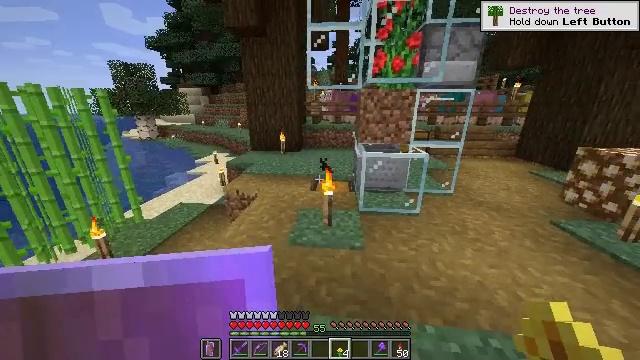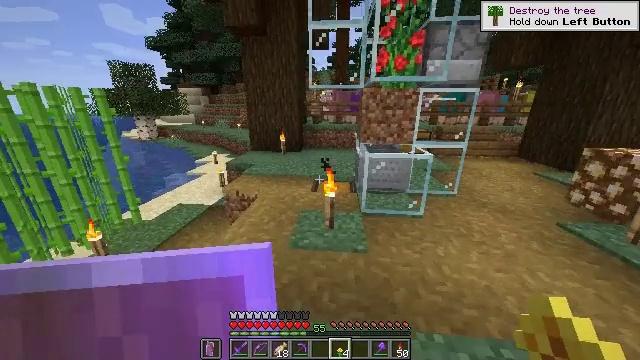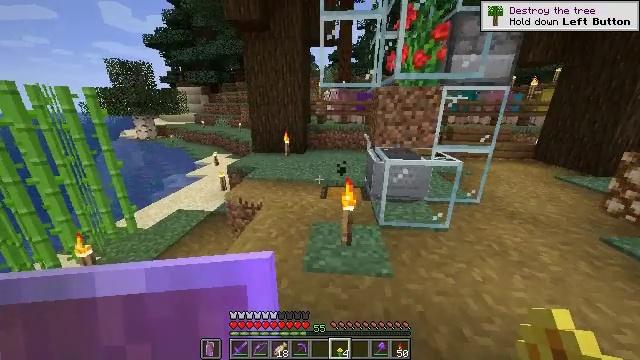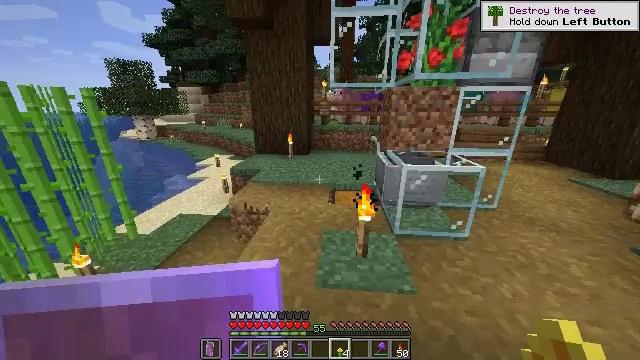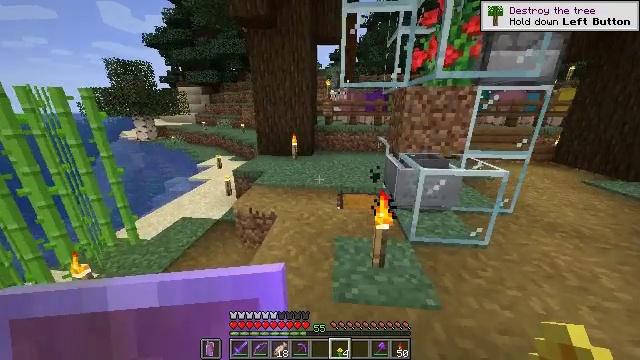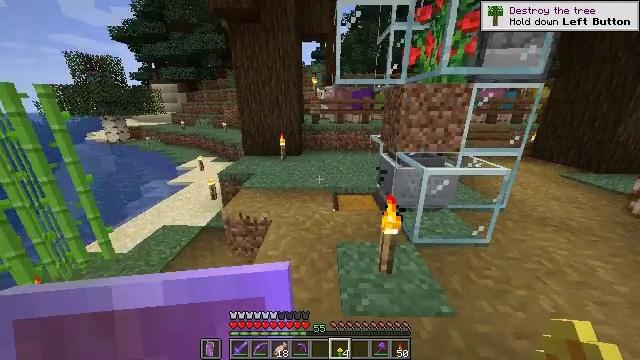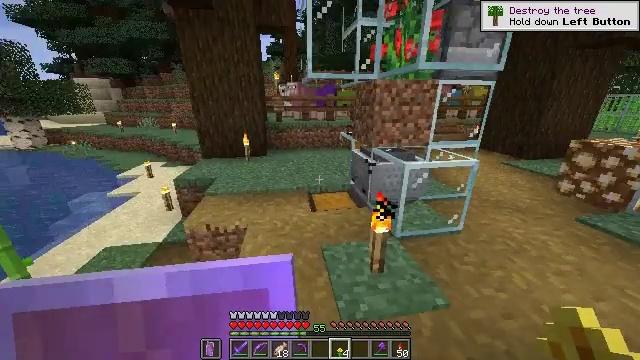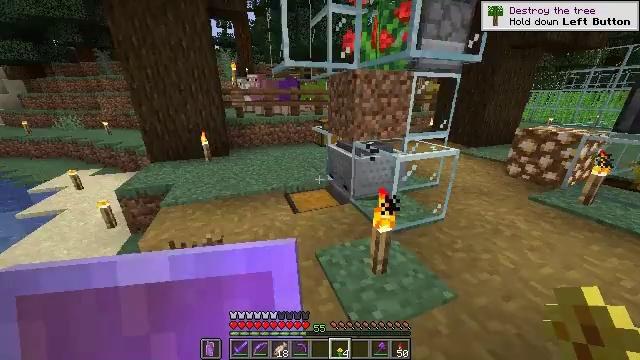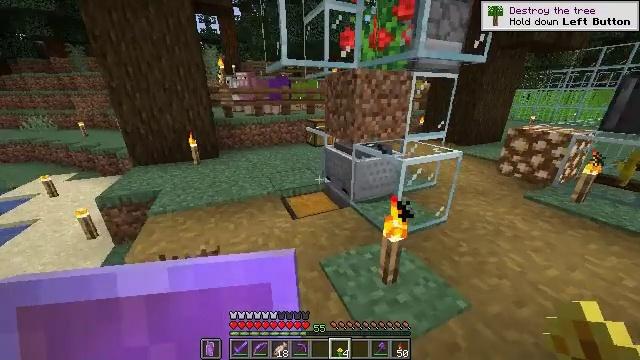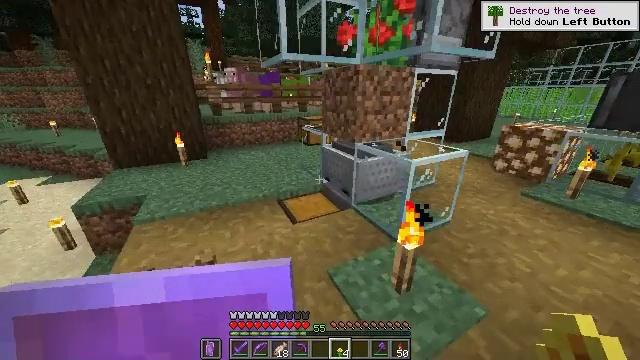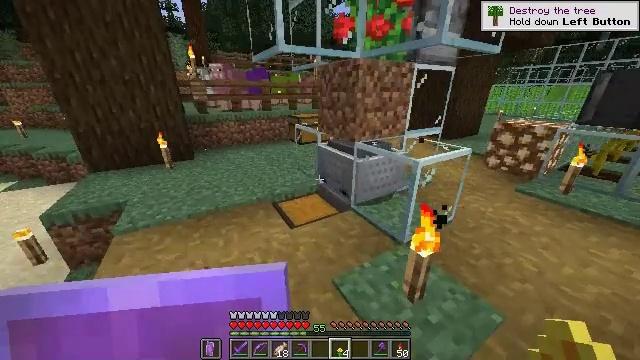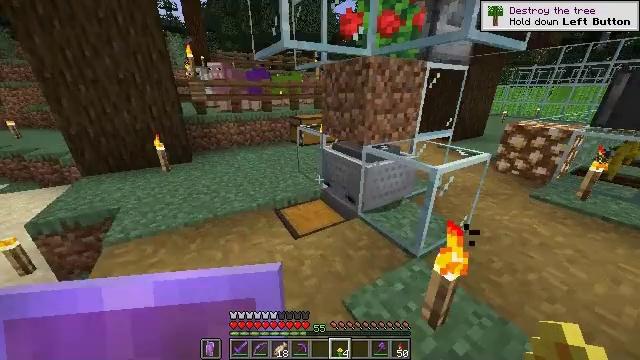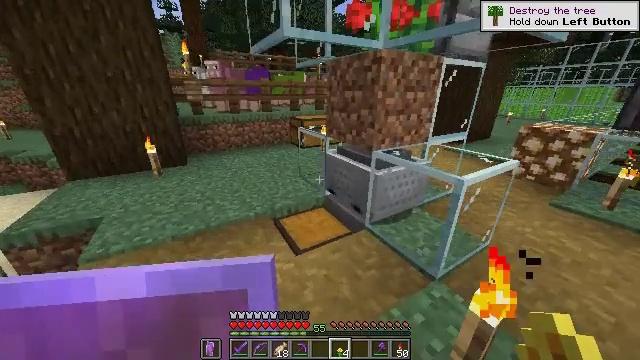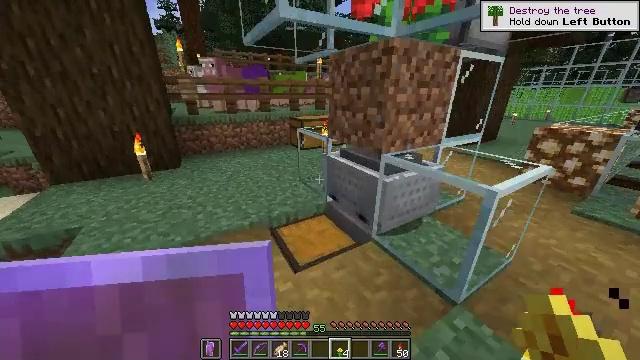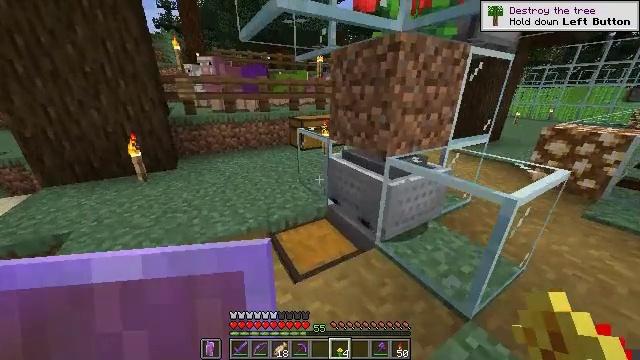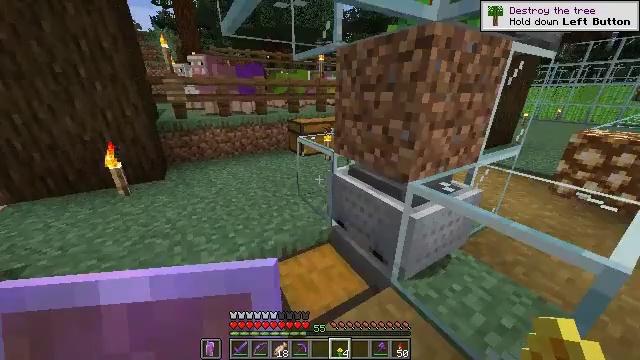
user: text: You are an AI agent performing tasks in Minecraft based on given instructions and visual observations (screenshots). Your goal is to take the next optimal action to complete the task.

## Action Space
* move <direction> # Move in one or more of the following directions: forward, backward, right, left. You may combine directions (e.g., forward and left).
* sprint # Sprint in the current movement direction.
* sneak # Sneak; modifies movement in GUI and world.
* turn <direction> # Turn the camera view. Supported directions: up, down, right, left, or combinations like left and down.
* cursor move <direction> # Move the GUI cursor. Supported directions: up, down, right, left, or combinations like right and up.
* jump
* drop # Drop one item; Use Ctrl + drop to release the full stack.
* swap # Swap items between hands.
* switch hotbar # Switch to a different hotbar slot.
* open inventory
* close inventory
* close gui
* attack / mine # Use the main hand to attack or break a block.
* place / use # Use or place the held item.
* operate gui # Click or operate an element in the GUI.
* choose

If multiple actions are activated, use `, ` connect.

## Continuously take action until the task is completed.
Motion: motion action
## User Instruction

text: Break the sticky piston to collect it.
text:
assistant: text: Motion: move forward and move left, sprint
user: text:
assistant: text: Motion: move forward and move left, sprint
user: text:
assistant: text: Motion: move forward and move left, sprint
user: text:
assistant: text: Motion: move forward and move left, sprint
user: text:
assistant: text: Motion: move forward and move left, sprint, turn right
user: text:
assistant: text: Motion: move forward and move left, sprint, turn right
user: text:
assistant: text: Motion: move forward and move left, sprint, turn right and down
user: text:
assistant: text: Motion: move forward and move left, sprint, turn right
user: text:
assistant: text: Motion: move forward and move left, sprint, turn right
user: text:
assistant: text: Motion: move forward, sprint, turn right
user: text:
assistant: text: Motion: move forward, sprint
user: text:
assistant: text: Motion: move forward, sprint
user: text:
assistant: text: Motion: move forward, sprint
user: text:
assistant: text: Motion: move forward
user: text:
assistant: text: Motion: move forward
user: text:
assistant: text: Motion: turn down
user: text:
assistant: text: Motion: turn right and down
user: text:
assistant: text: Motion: turn right and down
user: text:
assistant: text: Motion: turn down
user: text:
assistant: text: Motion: turn down
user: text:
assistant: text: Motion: no_op
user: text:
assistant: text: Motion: no_op
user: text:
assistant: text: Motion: no_op
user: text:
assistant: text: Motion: no_op
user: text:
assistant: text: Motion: no_op
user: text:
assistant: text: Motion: no_op
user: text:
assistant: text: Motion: use / place
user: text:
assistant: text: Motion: use / place
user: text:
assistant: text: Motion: use / place
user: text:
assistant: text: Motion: use / place